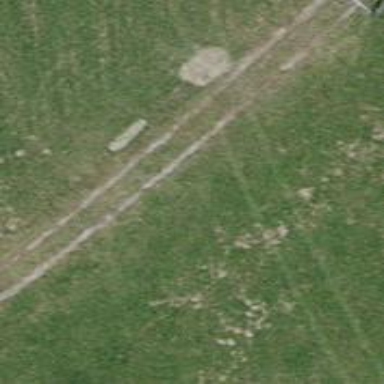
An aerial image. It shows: Gravel track with tracktype classified as grade5.